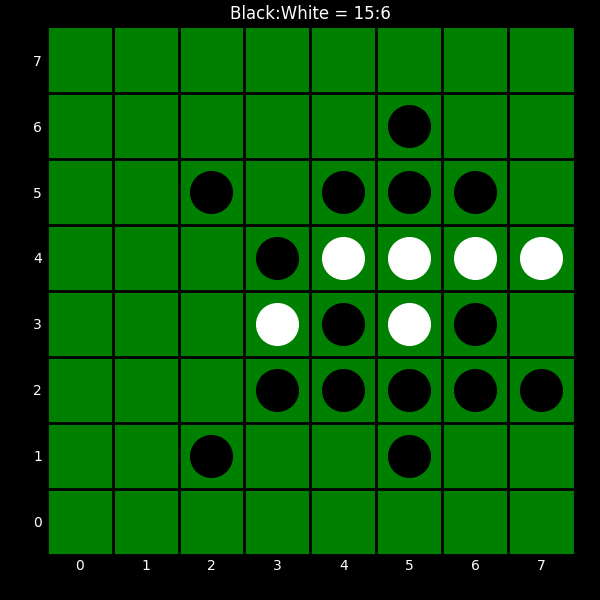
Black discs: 15
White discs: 6